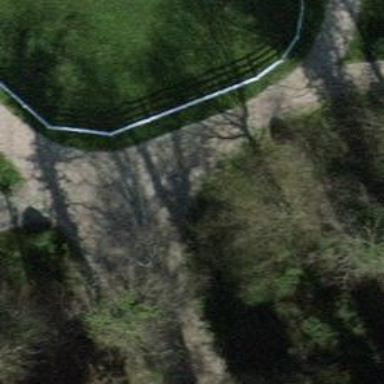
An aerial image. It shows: Bridleway.